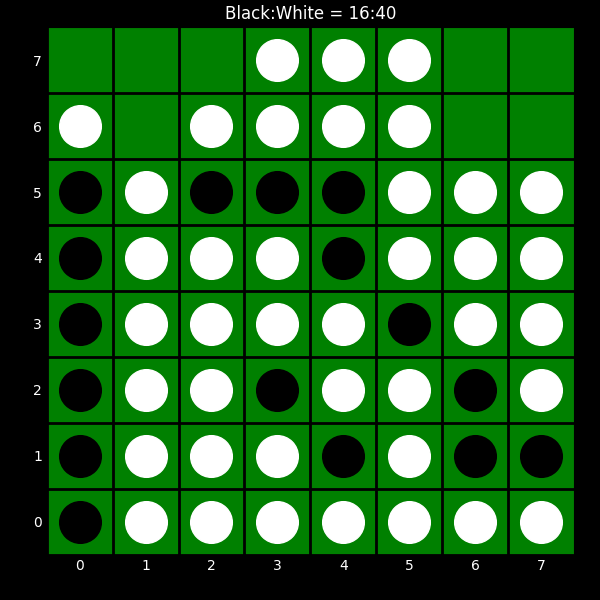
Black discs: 16
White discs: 40